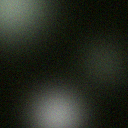
Screen state: off